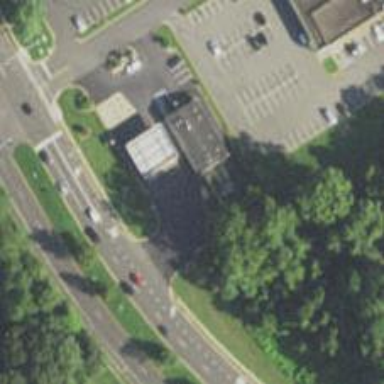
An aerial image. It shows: Asphalt driveway for service vehicles.